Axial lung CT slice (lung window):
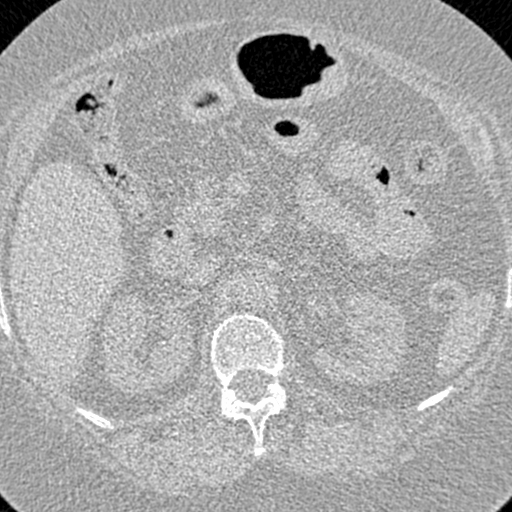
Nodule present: no